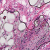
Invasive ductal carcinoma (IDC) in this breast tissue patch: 0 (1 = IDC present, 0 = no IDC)